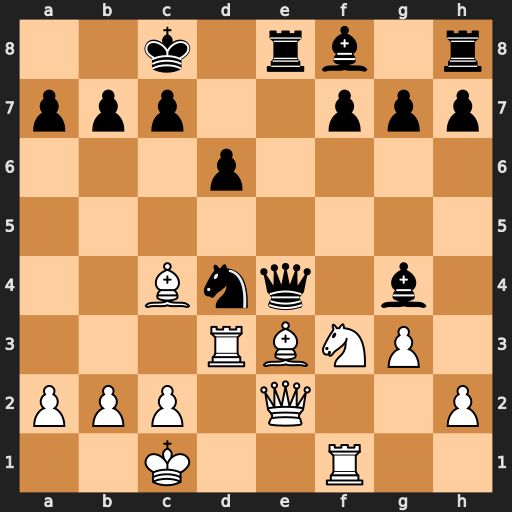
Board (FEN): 2k1rb1r/ppp2ppp/3p4/8/2Bnq1b1/3RBNP1/PPP1Q2P/2K2R2
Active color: w
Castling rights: -
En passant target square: -
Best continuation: Rxd4 Qxe3+ Qxe3 Rxe3 Rxg4